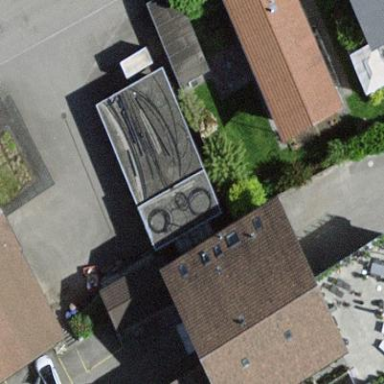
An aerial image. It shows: View of roof of building.